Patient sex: F
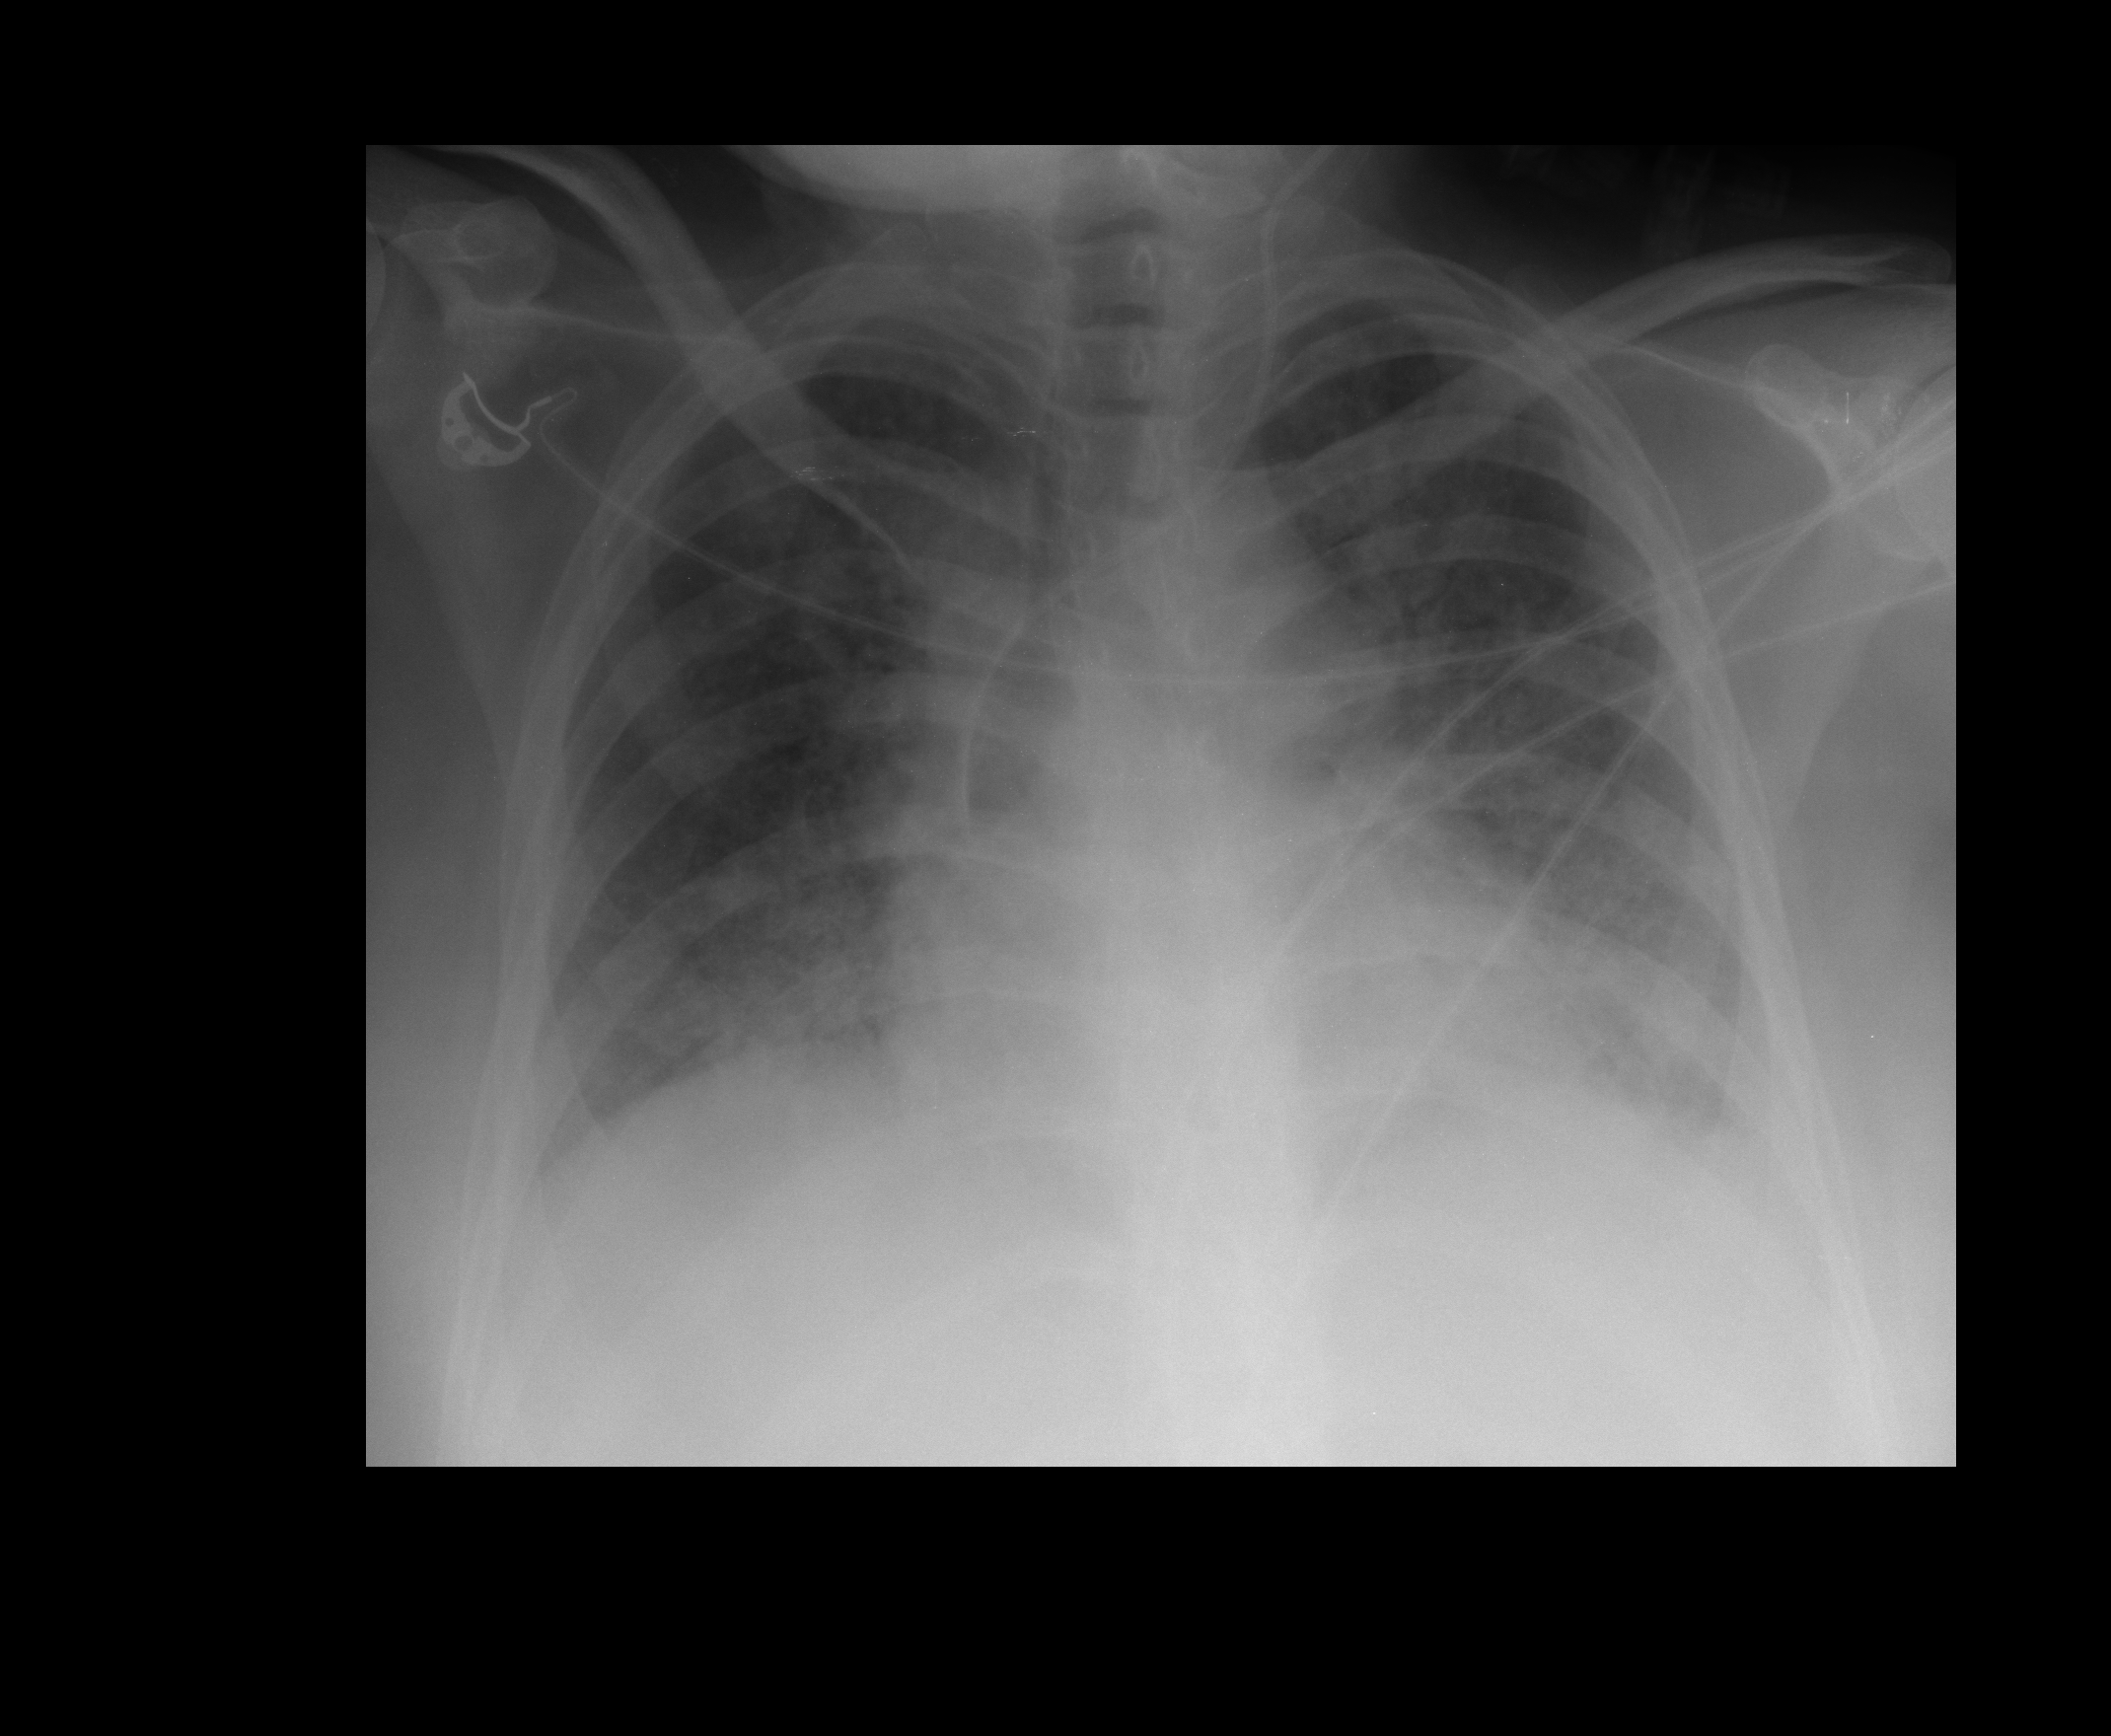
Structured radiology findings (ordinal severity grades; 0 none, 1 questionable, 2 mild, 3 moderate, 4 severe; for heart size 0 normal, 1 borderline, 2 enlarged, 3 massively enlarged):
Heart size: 1
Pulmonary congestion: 3
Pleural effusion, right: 0
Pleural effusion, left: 1
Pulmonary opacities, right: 3
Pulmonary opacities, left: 3
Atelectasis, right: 0
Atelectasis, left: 0